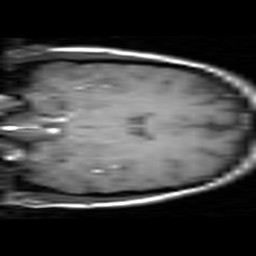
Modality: T1w
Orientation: coronal